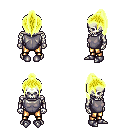
a pixel art fantasy rpg character, male body template, skeleton, steel chest armor, gold greaves, gold long topknot hairstyle, metal boots, four views (front, back, left, right), 2x2 character sprite sheet, small pixel art, hard edges, no anti-aliasing